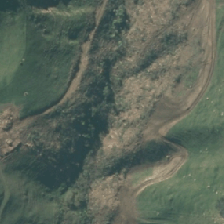
Land cover: harvested_forest